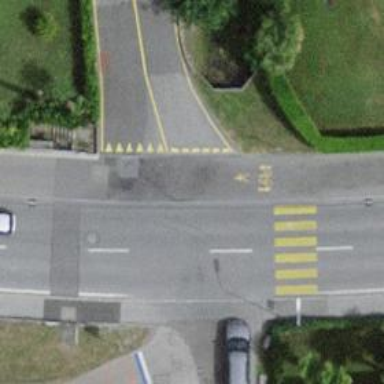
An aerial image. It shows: Road with "give way" sign.